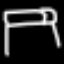
Label: bed